Interaction volume radius: 10 \u00c5
Interaction volume height: 15 \u00c5
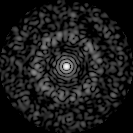
Disorder parameter: 0.8289